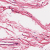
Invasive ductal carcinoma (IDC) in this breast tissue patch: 0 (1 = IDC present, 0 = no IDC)